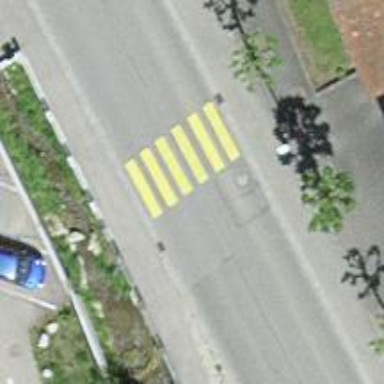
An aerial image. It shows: Uncontrolled zebra crossing on the road.